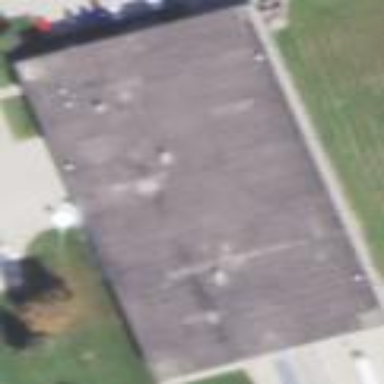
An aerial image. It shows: Warehouse.